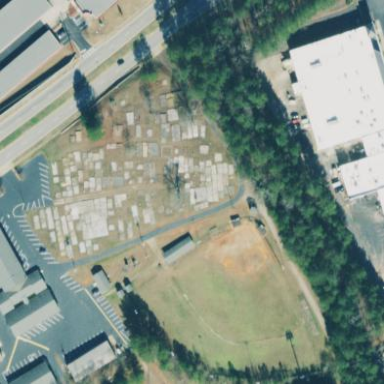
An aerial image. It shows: Cemetery.